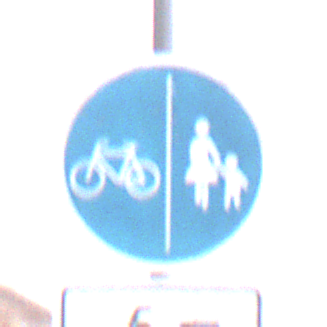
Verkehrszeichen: GetrennterRadUndGehwegRadwegLinks
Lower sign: EinspurigeFahrzeugeFrei2
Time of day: MorningAfternoon
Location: Outdoor (Nature)
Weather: Overcast
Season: NotSpecified
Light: Natural